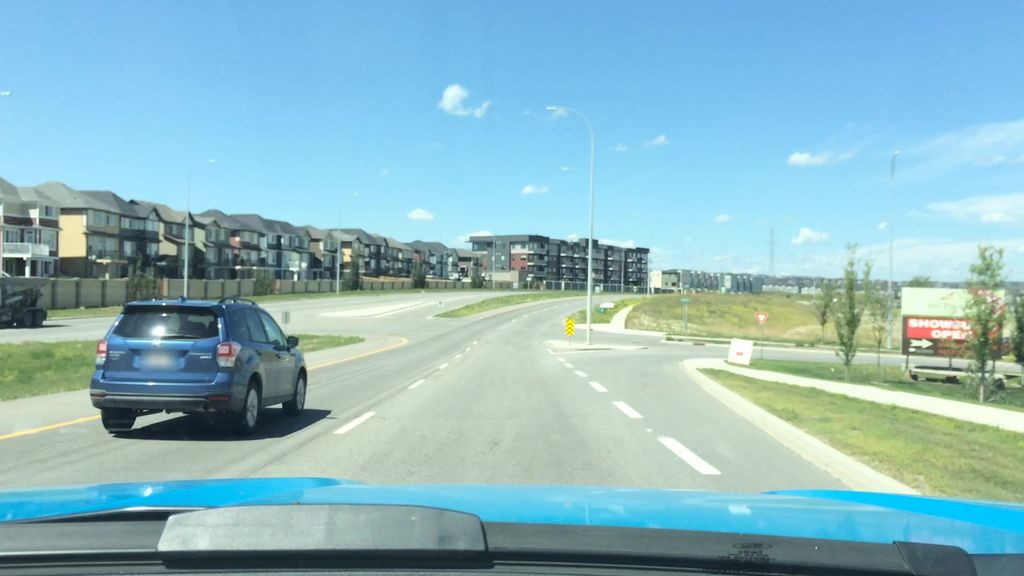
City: calgary